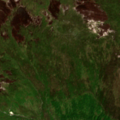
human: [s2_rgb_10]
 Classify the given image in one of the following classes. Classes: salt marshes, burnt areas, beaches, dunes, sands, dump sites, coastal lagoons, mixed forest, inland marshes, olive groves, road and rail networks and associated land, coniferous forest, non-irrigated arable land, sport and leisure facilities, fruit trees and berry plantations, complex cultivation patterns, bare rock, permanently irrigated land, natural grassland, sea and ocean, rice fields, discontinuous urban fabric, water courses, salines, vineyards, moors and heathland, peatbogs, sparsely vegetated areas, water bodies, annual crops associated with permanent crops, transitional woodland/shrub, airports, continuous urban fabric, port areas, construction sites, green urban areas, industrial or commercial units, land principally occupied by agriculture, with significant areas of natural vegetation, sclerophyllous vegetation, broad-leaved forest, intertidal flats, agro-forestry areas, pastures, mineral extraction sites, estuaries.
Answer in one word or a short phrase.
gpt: moors and heathland, transitional woodland/shrub, peatbogs